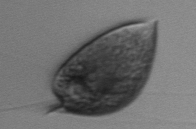
Label: Prorocentrum_micans